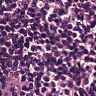
Metastatic tissue present: no